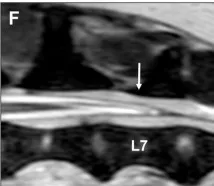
Flexed. Positions. The conus medullaris (arrow) terminates halfway the L7 vertebral body in all three positions, and only minimal displacement is seen between different positions.
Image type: radiology (mri)